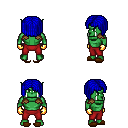
a pixel art fantasy rpg character, male body template, orc, green skin, leather shoulder armor, red pants, blue pageboy hairstyle, gold gloves, brown slippers, four views (front, back, left, right), 2x2 character sprite sheet, small pixel art, hard edges, no anti-aliasing